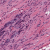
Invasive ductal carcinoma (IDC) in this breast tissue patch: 1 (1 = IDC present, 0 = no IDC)